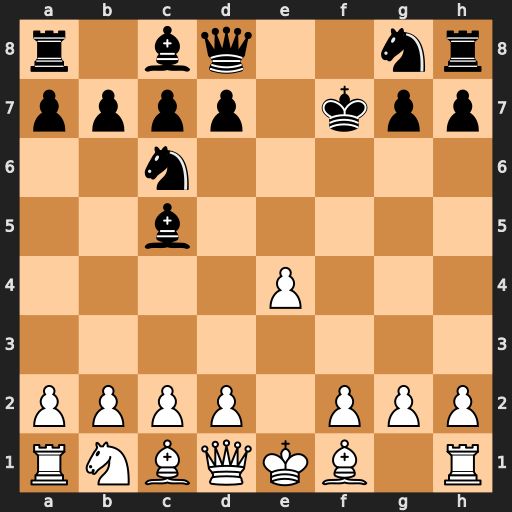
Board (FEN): r1bq2nr/pppp1kpp/2n5/2b5/4P3/8/PPPP1PPP/RNBQKB1R
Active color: w
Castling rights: KQ
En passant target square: -
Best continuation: Qh5+